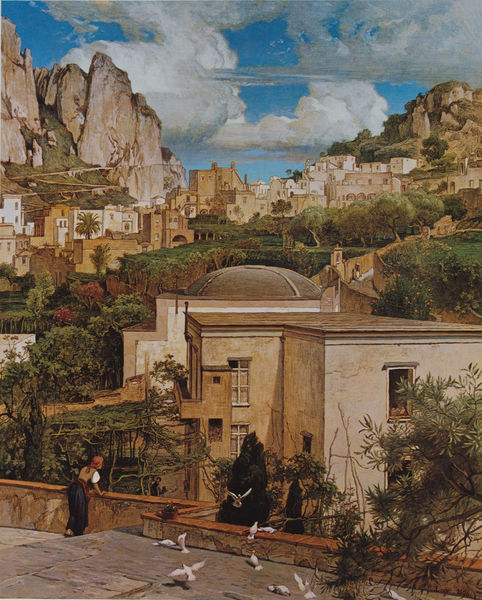
Titel: Ansicht von Capri
Künstler: Emil Lugo
Standort: München
Institution: Galerie Peter Griebert
Schlagwörter: baum, berg, blau, dunkel, felsen, himmel, weiß, wolken, bäume, gelb, grün, landschaft, stadt, äste, braun, fenster, frau, grau, hell, hintergrund, schwarz, strasse, terasse, vordergrund, dach, gebäude, haus, weg, wolke, beige, mensch, stehen, steine, taube, schauen, horizont, häuser, hügel, natur, vögel, boden, pflanzen, tal, fliegen, turm, garten, terrasse, bogen, fassade, italien, ort, perspektive, süden, bäuerin, berge, fels, gebirge, gipfel, dorf, mauer, platz, kuppel, treppe, kopftuch, streifen, palme, bauer, bergdorf, türme, zypresse, tauben, villa, gärten, israel, olivenbaum, flachdach, oliven, piazza, mäuerchen, bsuch, olivenbäume